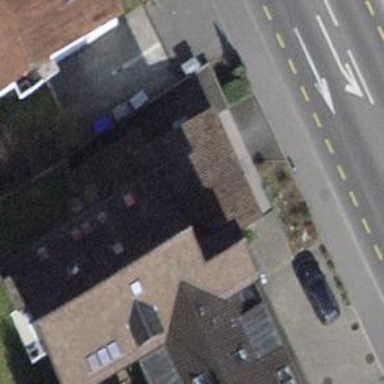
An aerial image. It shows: Garage.